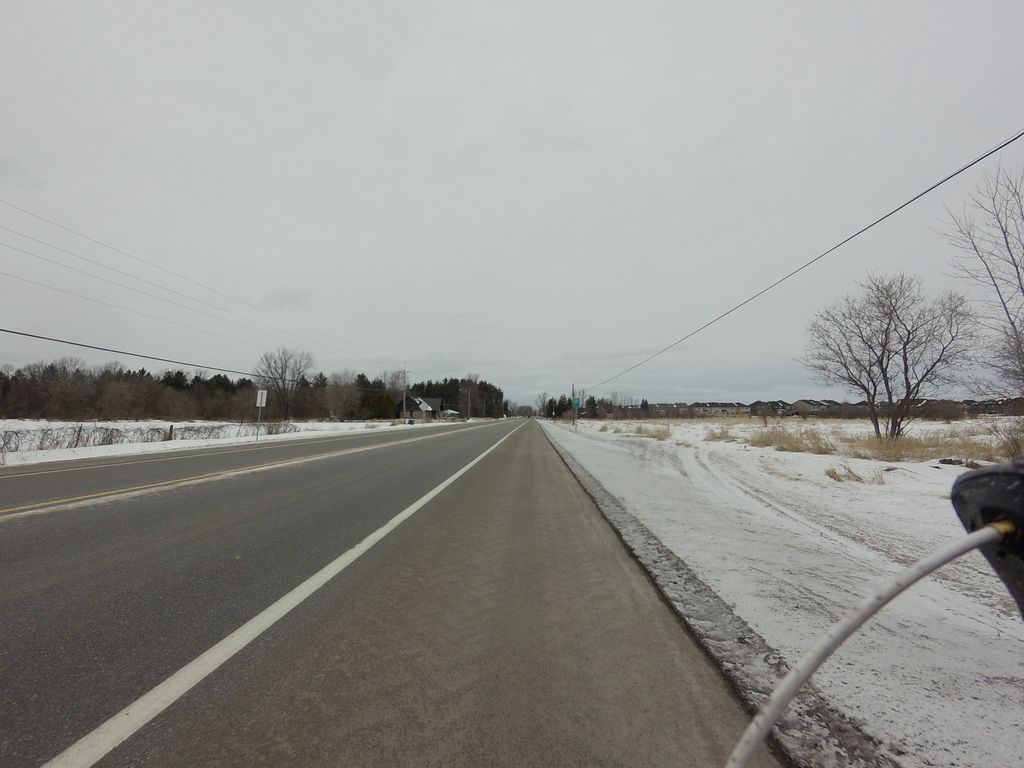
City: ottawa-gatineau